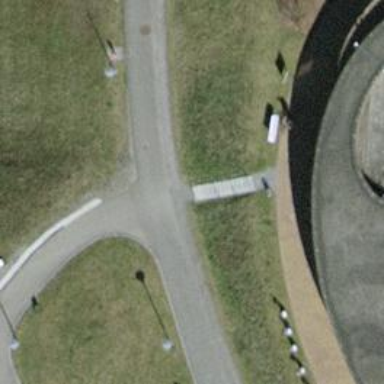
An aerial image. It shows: Set of concrete steps.